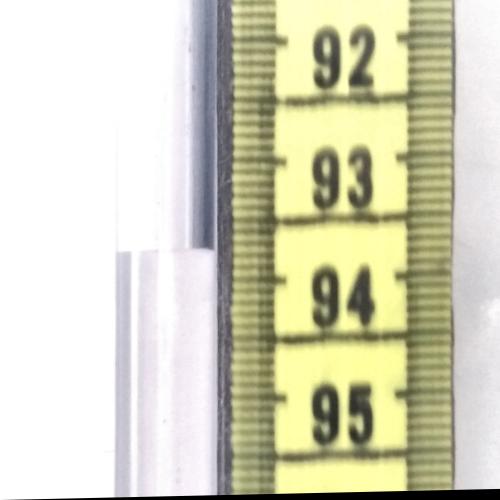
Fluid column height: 93.7 cm